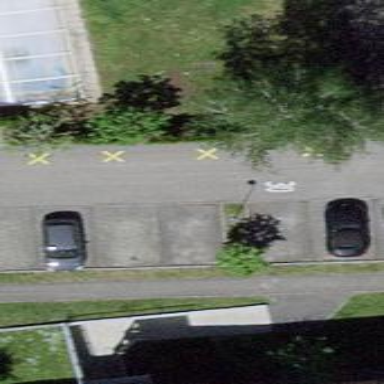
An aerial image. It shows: Street side parking area.